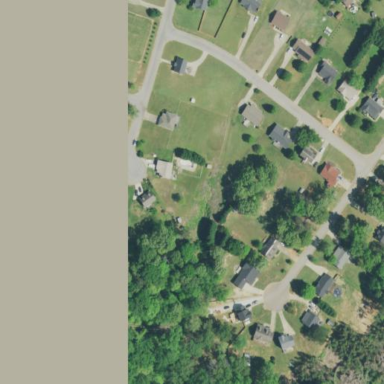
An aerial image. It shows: Residential area within neighborhood.